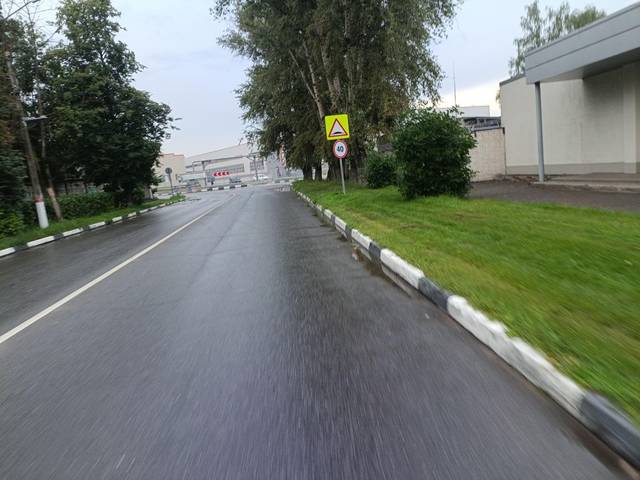
Region: Russia
Coordinates: 55.605, 38.118